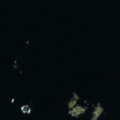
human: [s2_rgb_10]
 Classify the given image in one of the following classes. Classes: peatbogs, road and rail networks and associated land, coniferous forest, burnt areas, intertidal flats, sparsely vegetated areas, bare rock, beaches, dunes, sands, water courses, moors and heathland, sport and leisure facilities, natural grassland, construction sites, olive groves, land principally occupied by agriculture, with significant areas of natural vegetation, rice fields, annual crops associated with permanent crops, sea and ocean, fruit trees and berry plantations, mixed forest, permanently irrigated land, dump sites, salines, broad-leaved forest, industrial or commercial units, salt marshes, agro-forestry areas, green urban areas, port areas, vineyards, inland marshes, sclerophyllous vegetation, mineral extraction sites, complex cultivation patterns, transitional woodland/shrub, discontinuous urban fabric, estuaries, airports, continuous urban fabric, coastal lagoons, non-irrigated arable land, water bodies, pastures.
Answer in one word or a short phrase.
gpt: sea and ocean